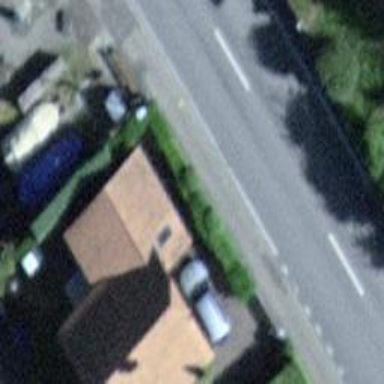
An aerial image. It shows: Residential building.